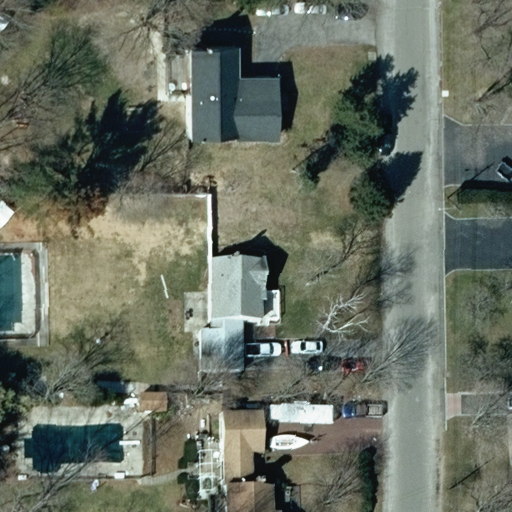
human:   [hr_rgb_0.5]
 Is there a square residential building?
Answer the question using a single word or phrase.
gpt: no

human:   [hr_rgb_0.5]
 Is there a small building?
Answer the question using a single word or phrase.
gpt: yes

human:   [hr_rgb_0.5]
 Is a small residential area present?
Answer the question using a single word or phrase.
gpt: no

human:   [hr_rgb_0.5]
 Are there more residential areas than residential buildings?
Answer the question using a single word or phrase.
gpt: no

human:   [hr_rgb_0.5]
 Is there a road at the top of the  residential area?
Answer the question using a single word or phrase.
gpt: no

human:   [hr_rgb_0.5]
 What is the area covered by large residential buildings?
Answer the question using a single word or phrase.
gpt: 0m2

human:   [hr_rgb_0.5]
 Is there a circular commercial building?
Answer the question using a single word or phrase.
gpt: no

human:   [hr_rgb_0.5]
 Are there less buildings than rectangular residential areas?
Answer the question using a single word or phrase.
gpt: no

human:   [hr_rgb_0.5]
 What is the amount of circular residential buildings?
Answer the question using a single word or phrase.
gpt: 0

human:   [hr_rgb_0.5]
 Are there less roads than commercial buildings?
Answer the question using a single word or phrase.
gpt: no

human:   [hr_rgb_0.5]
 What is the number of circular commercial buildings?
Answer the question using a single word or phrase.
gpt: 0

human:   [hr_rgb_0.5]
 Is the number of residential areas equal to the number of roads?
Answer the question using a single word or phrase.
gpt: yes

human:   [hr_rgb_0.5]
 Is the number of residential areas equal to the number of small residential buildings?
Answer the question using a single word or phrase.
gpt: no

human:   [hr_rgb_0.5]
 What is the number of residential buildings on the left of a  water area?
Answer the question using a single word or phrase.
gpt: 0

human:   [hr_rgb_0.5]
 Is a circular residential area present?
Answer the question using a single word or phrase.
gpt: no

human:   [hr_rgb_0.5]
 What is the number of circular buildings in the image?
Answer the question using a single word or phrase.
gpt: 0

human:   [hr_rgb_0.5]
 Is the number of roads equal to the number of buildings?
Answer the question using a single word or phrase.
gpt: no

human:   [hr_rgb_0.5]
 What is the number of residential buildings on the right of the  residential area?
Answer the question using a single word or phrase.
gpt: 0

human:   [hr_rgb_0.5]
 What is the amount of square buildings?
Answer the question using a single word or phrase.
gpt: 0

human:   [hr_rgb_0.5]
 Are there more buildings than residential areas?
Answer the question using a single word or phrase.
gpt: yes

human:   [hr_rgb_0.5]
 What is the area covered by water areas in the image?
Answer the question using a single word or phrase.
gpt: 0m2

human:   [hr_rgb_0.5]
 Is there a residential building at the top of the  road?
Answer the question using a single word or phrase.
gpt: yes

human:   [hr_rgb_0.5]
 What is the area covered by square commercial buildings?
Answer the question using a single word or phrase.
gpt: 0m2

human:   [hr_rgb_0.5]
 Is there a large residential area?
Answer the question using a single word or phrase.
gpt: yes

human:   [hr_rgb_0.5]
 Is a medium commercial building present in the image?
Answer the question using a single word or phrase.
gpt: no

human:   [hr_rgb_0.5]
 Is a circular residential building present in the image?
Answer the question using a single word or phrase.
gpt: no

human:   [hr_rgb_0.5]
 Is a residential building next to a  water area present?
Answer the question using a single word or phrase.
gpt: no

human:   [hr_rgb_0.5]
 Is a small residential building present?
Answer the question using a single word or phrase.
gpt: no

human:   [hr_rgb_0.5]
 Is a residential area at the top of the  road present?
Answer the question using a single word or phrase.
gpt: yes

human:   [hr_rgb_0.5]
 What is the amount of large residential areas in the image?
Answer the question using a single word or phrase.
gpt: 1

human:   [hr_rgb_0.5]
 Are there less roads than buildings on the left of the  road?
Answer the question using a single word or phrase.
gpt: yes

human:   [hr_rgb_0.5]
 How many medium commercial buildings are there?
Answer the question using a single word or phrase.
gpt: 0

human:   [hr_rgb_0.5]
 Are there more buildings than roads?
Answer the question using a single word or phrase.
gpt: yes

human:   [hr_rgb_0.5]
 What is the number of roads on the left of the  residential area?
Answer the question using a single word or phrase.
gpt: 1

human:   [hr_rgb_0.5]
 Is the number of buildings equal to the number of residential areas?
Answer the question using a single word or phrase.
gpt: no

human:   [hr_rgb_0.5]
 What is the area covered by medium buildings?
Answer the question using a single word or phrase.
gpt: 808m2